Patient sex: M
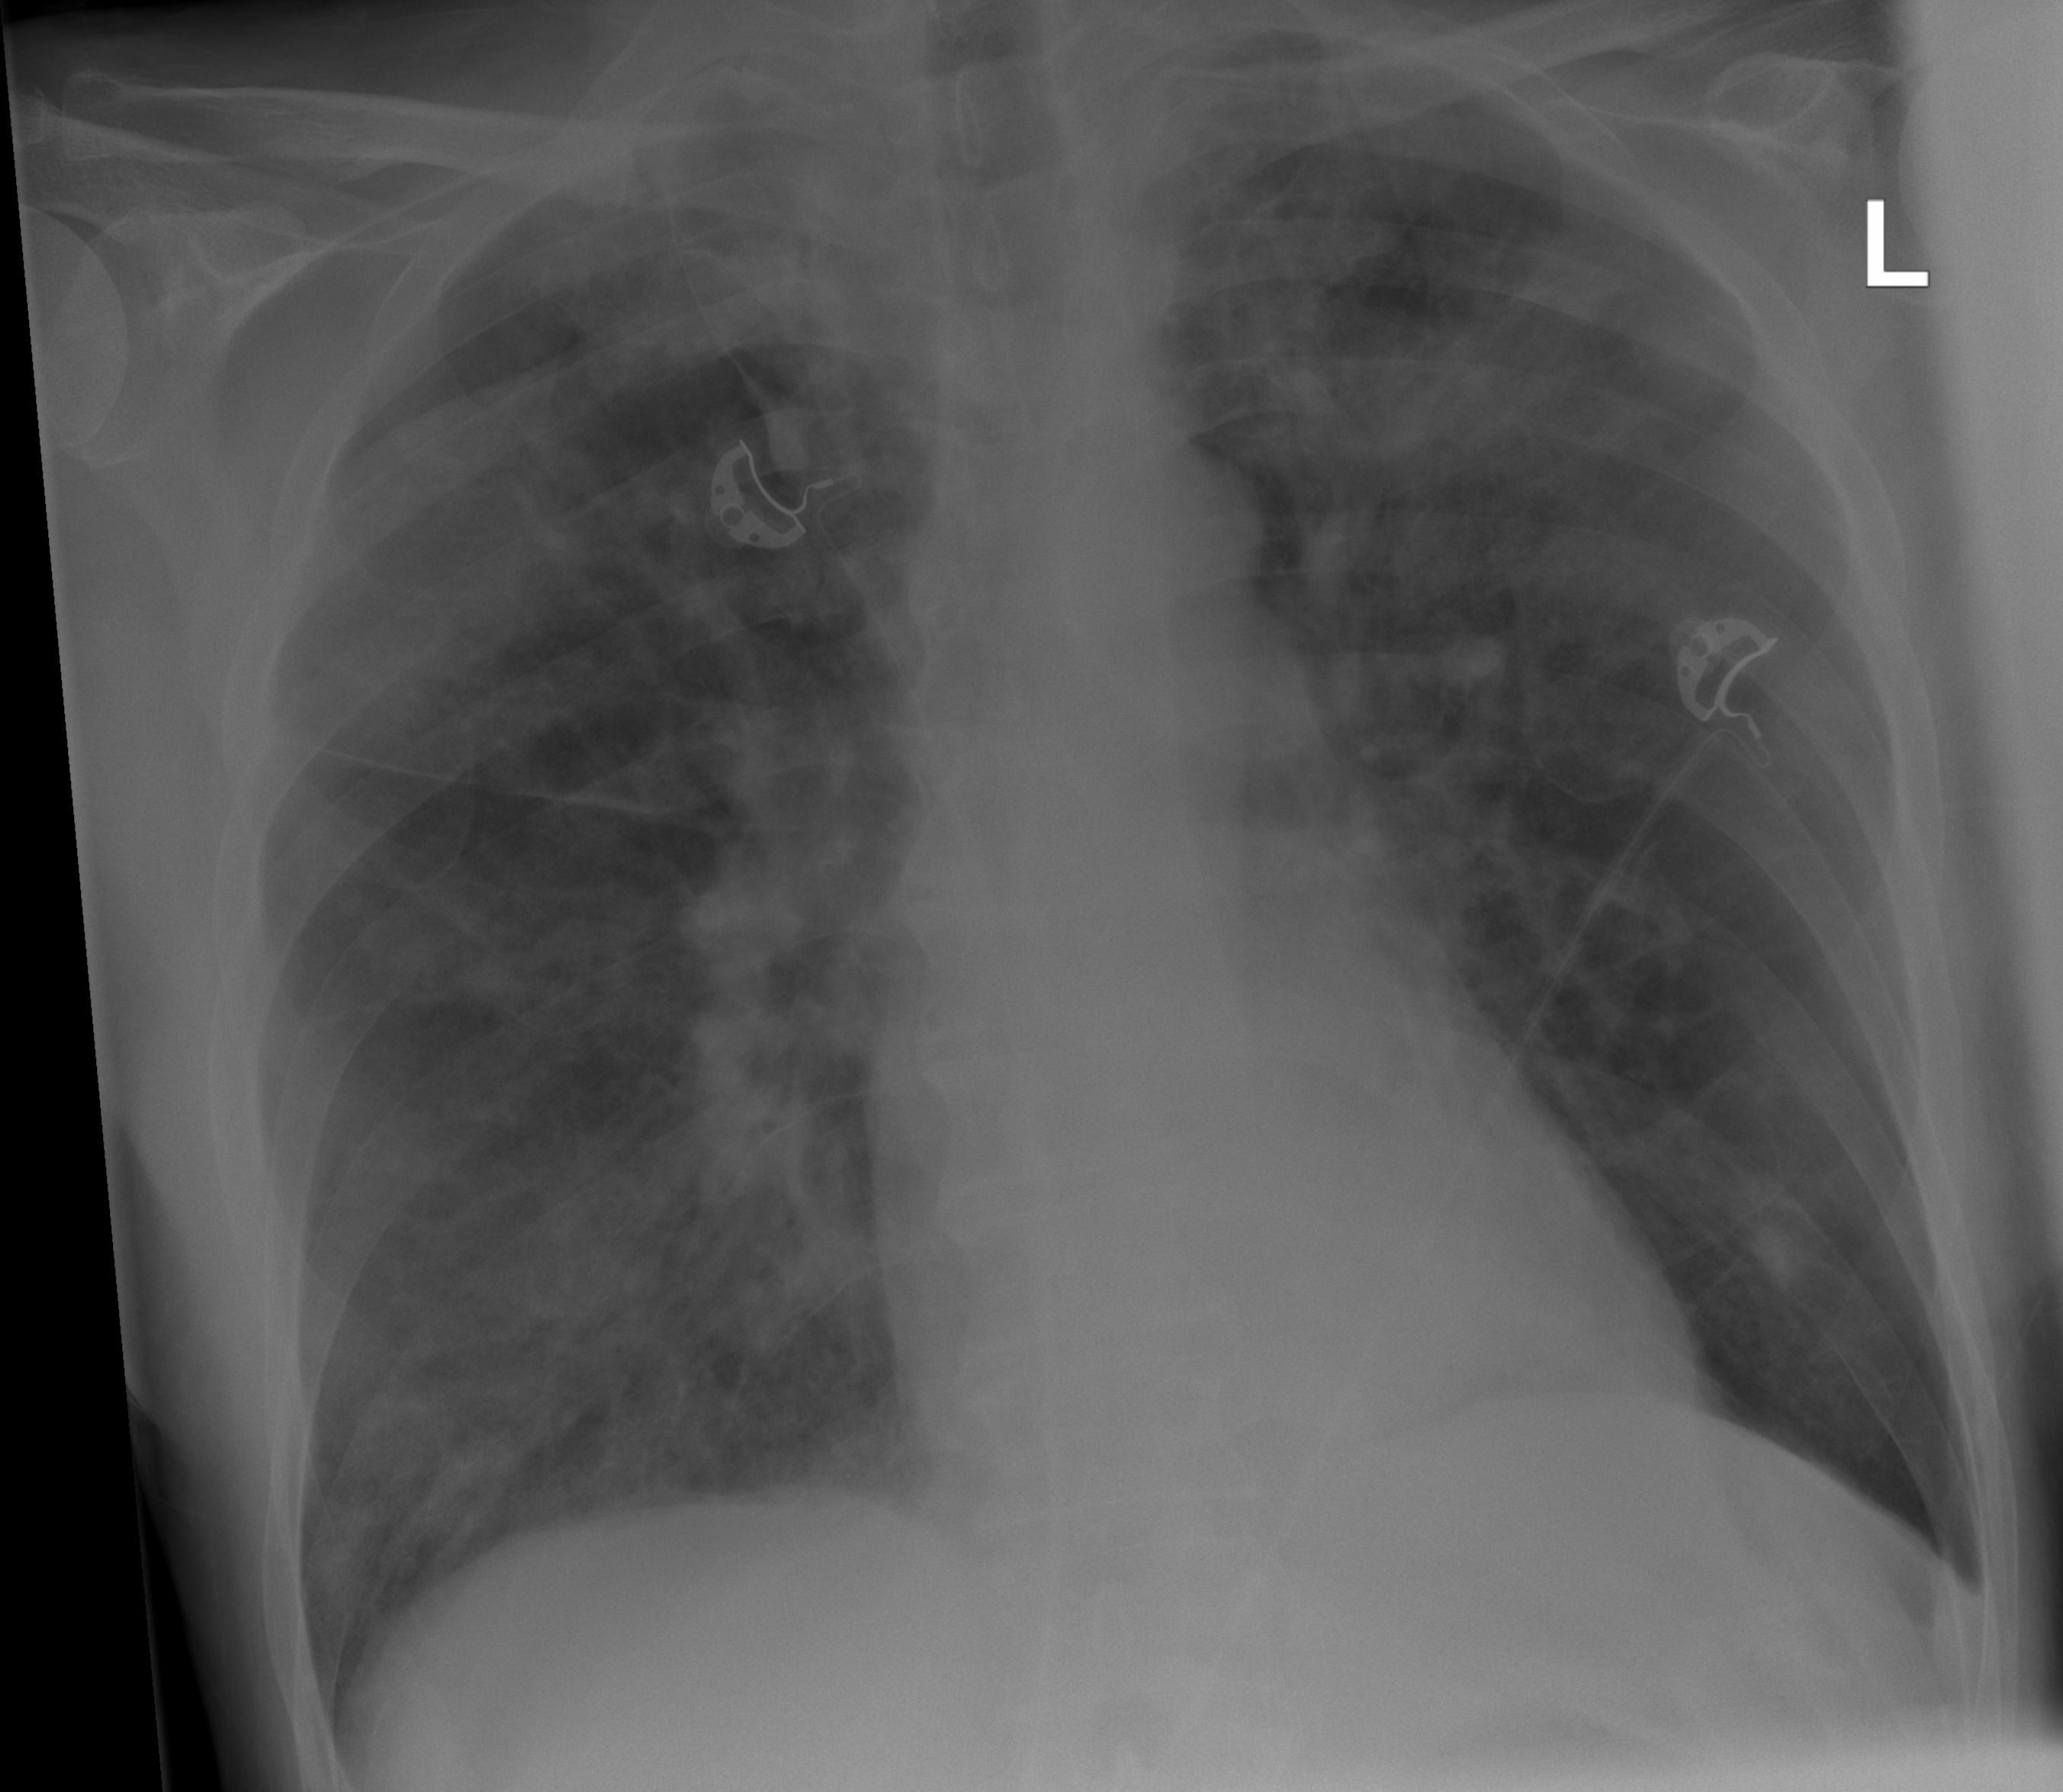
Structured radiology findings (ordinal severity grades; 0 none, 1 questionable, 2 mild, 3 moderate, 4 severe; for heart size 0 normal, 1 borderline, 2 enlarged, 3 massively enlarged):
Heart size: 0
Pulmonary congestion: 1
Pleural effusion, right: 0
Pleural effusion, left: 0
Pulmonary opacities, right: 3
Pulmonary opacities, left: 3
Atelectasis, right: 0
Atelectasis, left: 0